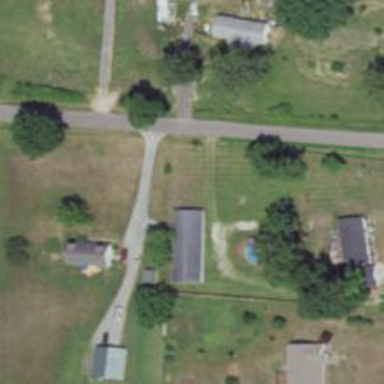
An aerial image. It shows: Driveway.